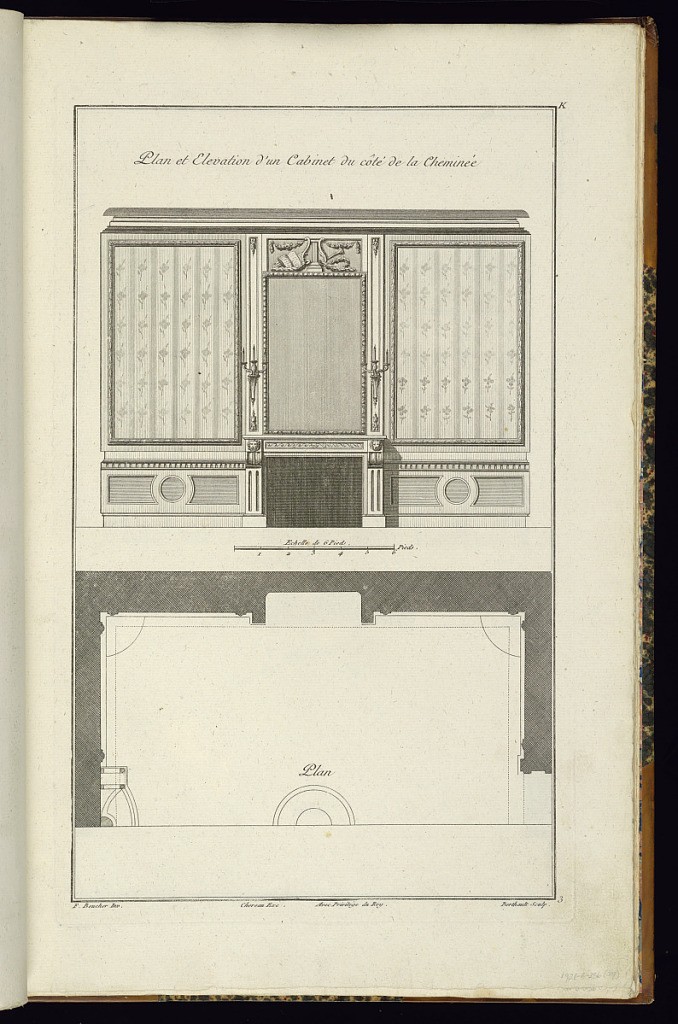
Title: Plan et Elevation d'un Cabinet du côté de la Cheminée
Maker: Juste-François Boucher, French, 1736 – 1782
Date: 1774
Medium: Engraving on laid paper
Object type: Print
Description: Elevation (top) and plan (bottom) of a private study, at the center of which is a fireplace. The side panels are faced with a floral fabric design. Above the mantle, decorated with wave pattern, lion heads, and scroll brackets is a mirror with a frame of egg and dart; at top is a lyre, a horn, sheet music, and garland. The plate is signed.